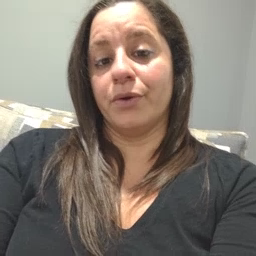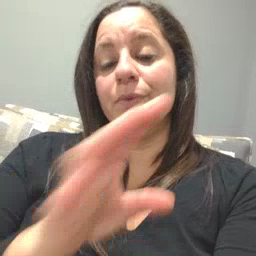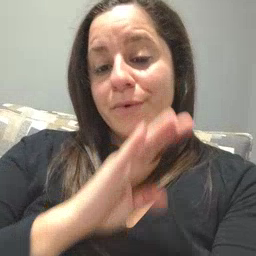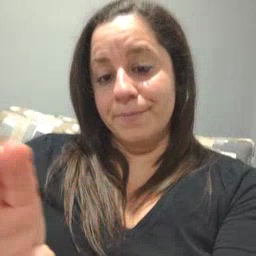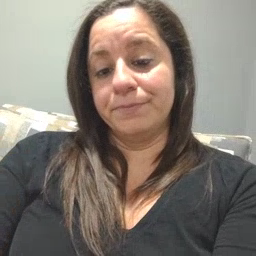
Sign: quiet